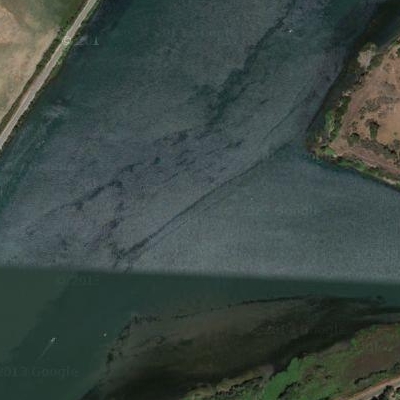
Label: RiverLake